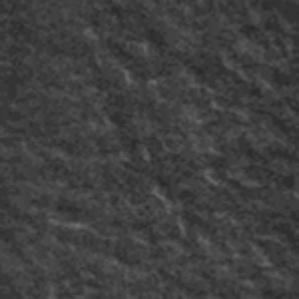
Label: frost